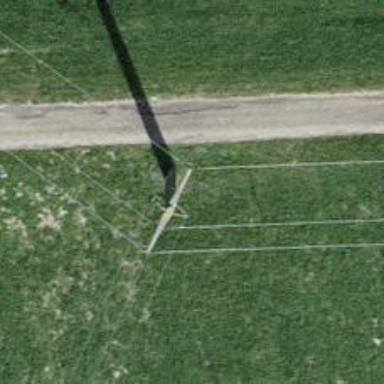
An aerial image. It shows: Power pole.